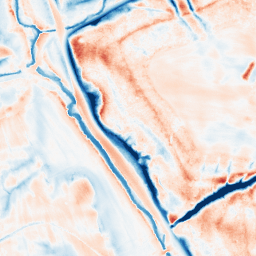
Category: edge_preserving
Decomposition family: guided
Decomposition parameters: radius: 8
eps: 0.1
Upsampling method: sinc_blackman
Upsampling parameters: scale: 4
kernel_size: 16
Upsampling scale: 4